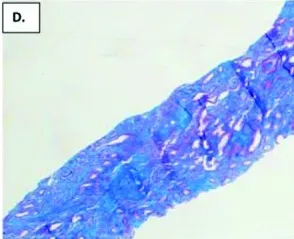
D: Trichrome stain of third (2/2018) renal biopsy, highlighting diffuse, extensive interstitial fibrosis and global glomerulosclerosis (blue).
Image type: pathology (masson_trichrome)